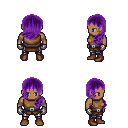
a pixel art fantasy rpg character, male body template, human, dark skin, leather chest armor, metal pants, purple left-swept hairstyle, metal gloves, brown shoes, four views (front, back, left, right), 2x2 character sprite sheet, small pixel art, hard edges, no anti-aliasing